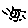
Label: sun